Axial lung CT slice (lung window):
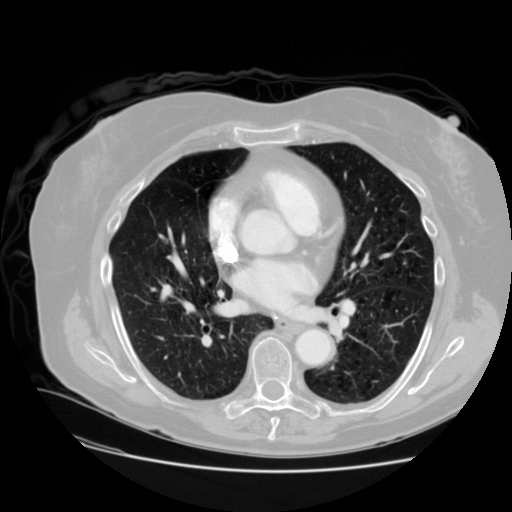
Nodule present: no